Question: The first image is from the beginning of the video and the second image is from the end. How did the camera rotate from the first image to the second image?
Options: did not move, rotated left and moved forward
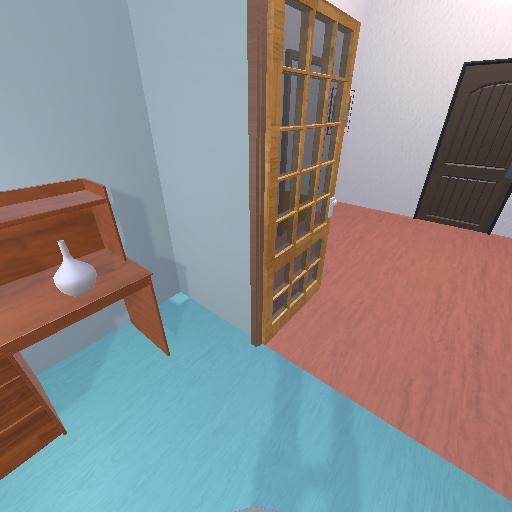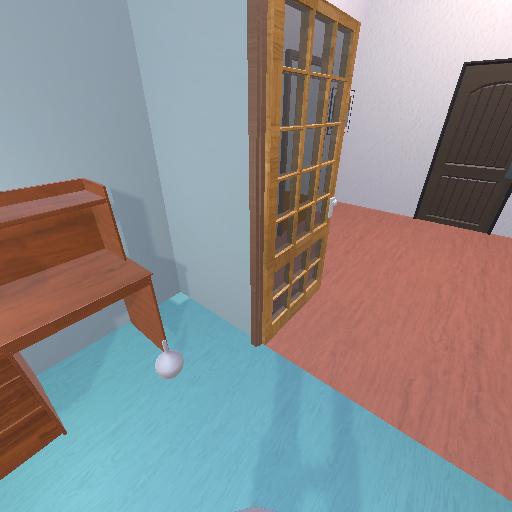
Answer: did not move